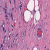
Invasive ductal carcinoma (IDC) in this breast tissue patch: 1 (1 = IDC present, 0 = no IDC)